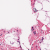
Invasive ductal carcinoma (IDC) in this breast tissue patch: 0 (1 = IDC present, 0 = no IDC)